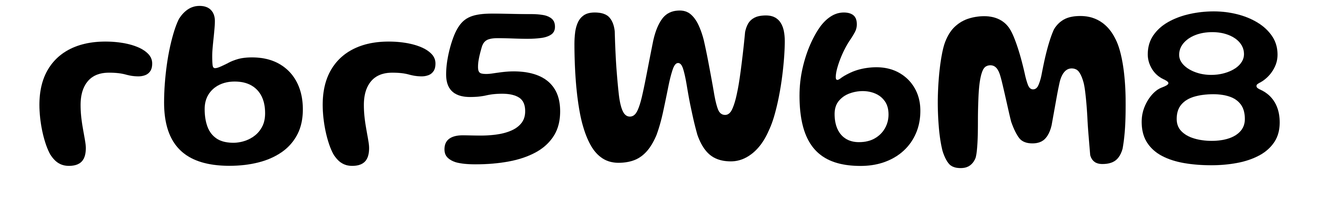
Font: Gluten_Medium